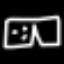
Label: pants